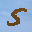
Label: 5